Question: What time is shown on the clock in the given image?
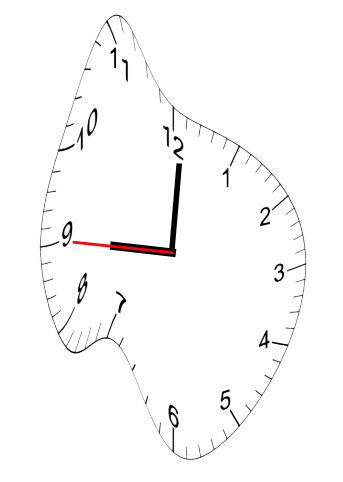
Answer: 09:00:45